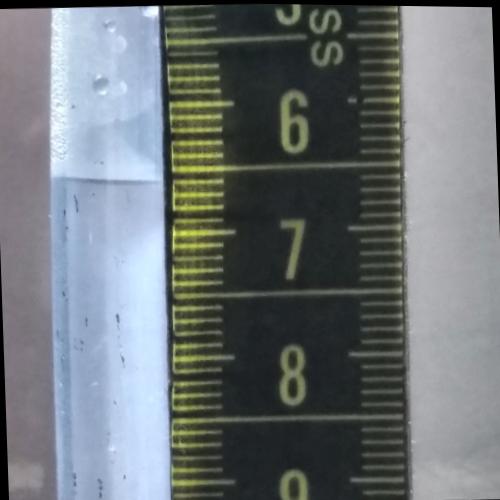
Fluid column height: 6.6 cm